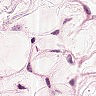
Metastatic tissue present: no